Question: It is posible to convert a dataframe on Pandas like that:

Into a time series where each year its behind the last one
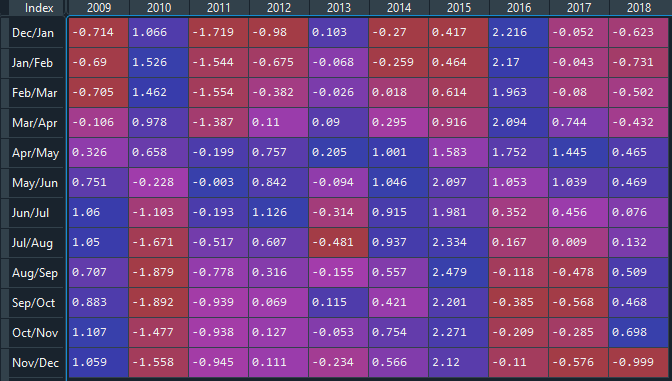
Answer: This is likely what 'df.unstack(level=1)' is meant for.
'''
np.random.seed(111) # reproducibility
df = pd.DataFrame(
data={
"2009": np.random.randn(12),
"2010": np.random.randn(12),
"2011": np.random.randn(12),
},
index=range(1, 13)
)
print(df)
Out[45]:
2009 2010 2011
1 -1.133838 -1.440585 0.570594
2 0.384319 0.773703 0.915420
3 1.496554 -1.027967 -1.669341
4 -0.355382 -0.090986 0.482714
5 -0.787534 0.492003 -0.310473
6 -0.459439 0.424672 2.394690
7 -0.059169 1.283049 1.550931
8 -0.354174 0.315986 -0.646465
9 -0.735523 -0.408082 -0.928937
10 -1.183940 -0.067948 -1.654976
11 0.238894 -0.952427 0.350193
12 -0.589920 -0.110677 -0.141757
df_out = df.unstack(1).reset_index()
df_out.columns = ["year", "month", "value"]
print(df_out)
Out[46]:
year month value
0 2009 1 -1.133838
1 2009 2 0.384319
2 2009 3 1.496554
3 2009 4 -0.355382
4 2009 5 -0.787534
5 2009 6 -0.459439
6 2009 7 -0.059169
7 2009 8 -0.354174
8 2009 9 -0.735523
9 2009 10 -1.183940
10 2009 11 0.238894
11 2009 12 -0.589920
12 2010 1 -1.440585
13 2010 2 0.773703
14 2010 3 -1.027967
15 2010 4 -0.090986
16 2010 5 0.492003
17 2010 6 0.424672
18 2010 7 1.283049
19 2010 8 0.315986
20 2010 9 -0.408082
21 2010 10 -0.067948
22 2010 11 -0.952427
23 2010 12 -0.110677
24 2011 1 0.570594
25 2011 2 0.915420
26 2011 3 -1.669341
27 2011 4 0.482714
28 2011 5 -0.310473
29 2011 6 2.394690
30 2011 7 1.550931
31 2011 8 -0.646465
32 2011 9 -0.928937
33 2011 10 -1.654976
34 2011 11 0.350193
35 2011 12 -0.141757
'''